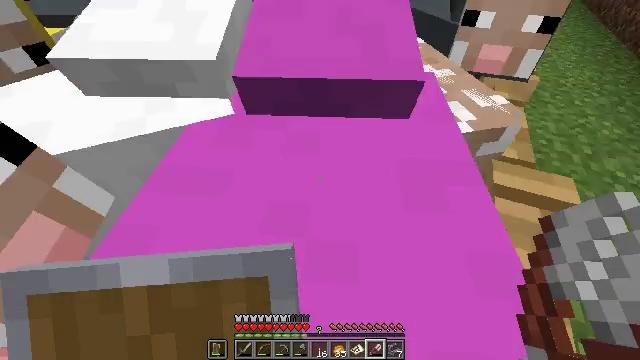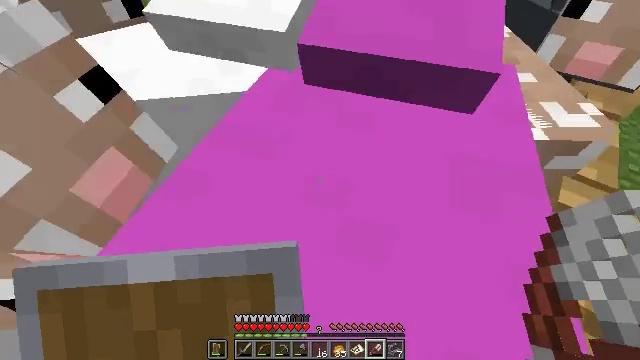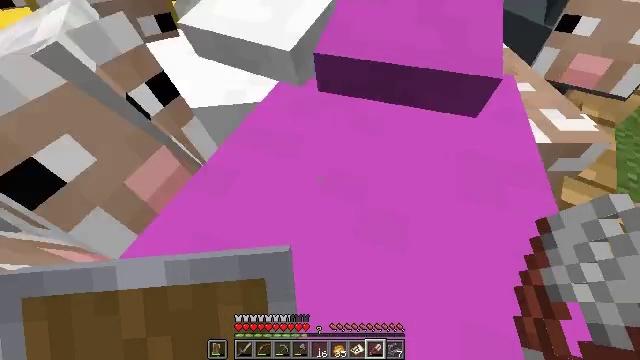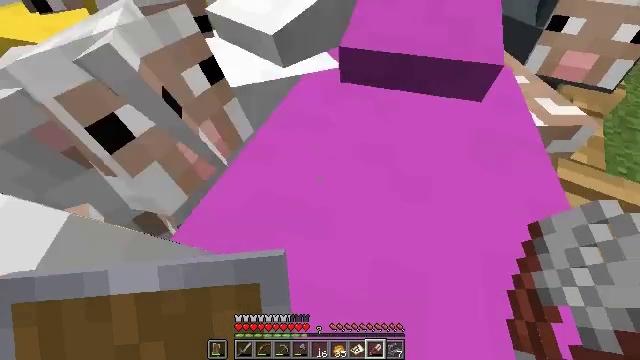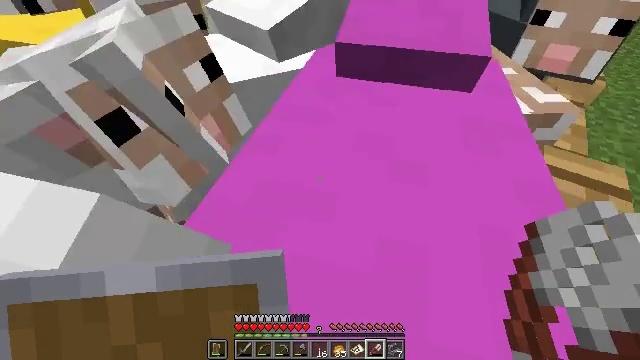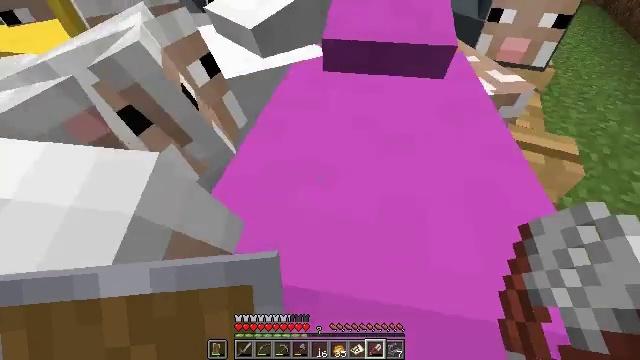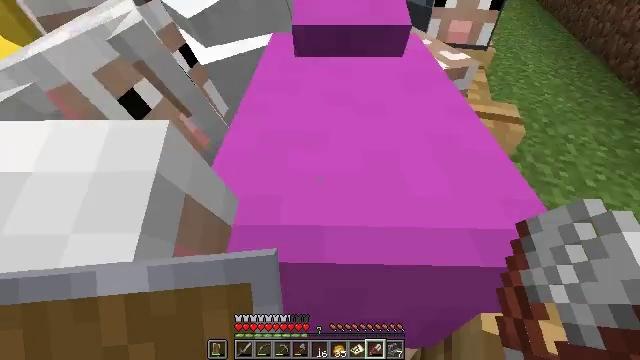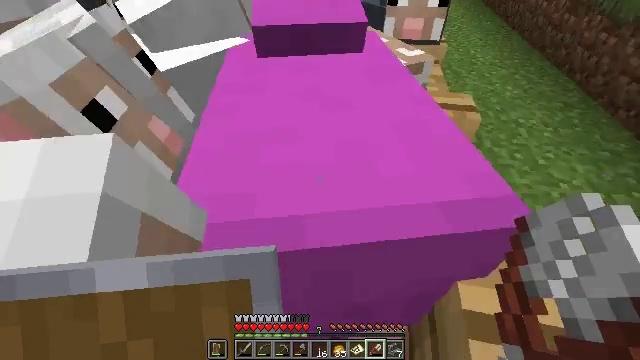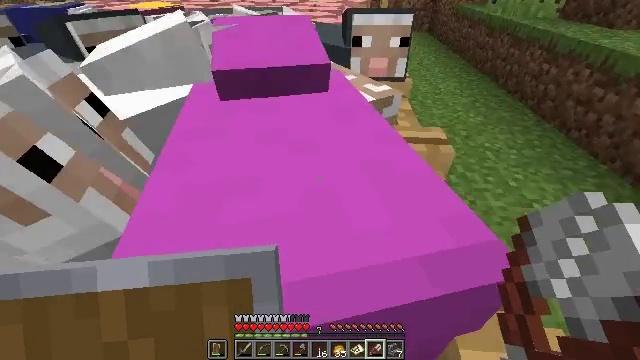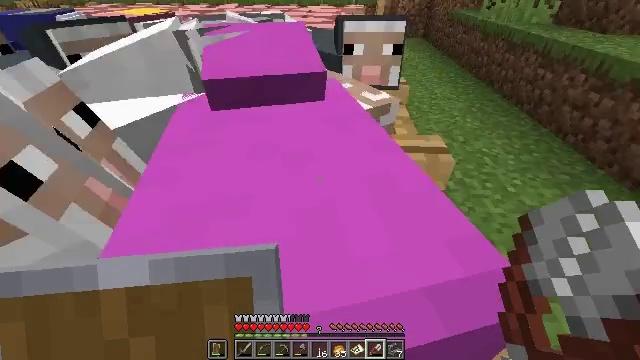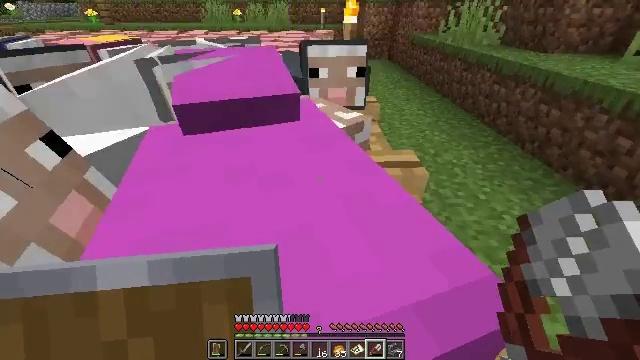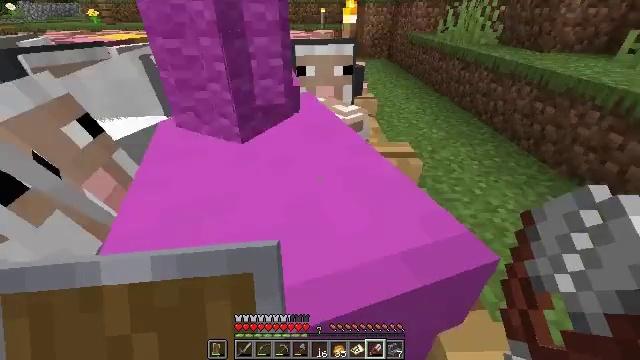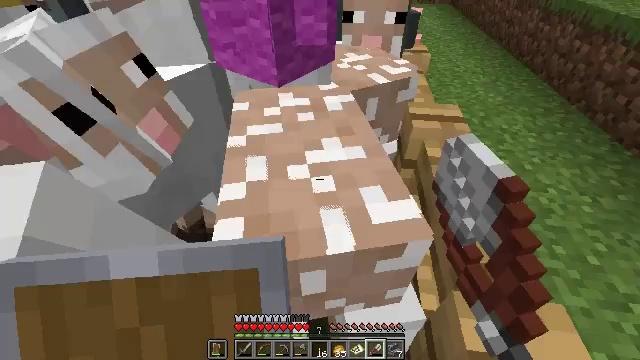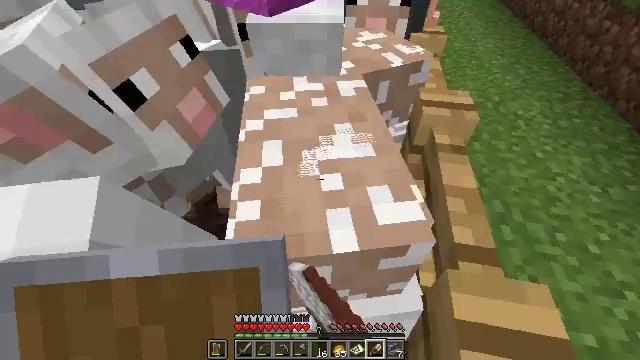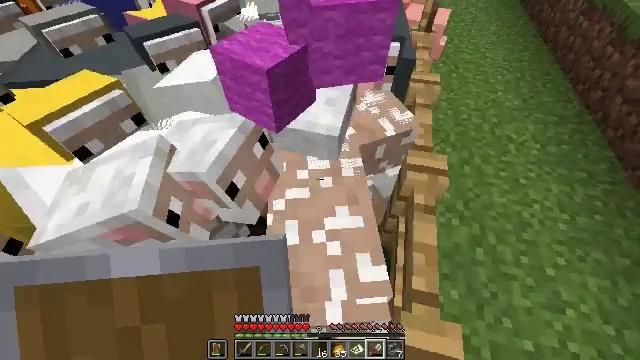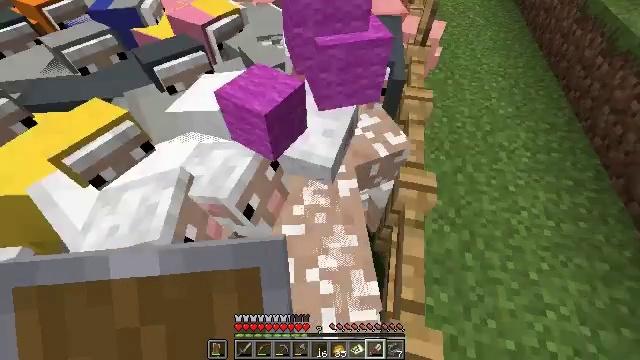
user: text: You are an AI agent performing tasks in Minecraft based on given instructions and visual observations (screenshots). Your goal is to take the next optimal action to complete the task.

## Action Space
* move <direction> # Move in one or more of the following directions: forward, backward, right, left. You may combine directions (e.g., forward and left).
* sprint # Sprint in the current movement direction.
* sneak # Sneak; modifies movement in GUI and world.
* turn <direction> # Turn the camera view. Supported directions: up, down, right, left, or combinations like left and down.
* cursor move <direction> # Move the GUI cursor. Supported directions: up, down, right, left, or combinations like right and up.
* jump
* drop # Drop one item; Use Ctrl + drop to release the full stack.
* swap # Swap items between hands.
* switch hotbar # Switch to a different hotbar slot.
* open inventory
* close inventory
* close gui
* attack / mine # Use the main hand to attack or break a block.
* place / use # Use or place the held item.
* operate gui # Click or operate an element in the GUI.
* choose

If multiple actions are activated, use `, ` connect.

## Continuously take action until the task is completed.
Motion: motion action
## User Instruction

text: Combine wool and a stick on the crafting table to make a blue banner.
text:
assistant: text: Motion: turn left and down, use / place
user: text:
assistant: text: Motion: turn up, use / place
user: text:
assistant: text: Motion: turn right and up, use / place
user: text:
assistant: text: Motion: turn right, use / place
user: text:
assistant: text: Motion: turn right and up, use / place
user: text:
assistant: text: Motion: turn right, use / place
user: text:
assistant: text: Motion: turn right, use / place
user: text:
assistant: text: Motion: turn right and up, use / place
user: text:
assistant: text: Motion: use / place
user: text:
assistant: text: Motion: turn right and up, use / place
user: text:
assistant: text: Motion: use / place
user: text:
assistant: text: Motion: turn left and down, use / place
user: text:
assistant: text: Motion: turn left and down, use / place, jump
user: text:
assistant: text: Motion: turn left and down, use / place, jump
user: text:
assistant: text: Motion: turn down, use / place, jump
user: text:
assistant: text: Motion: turn left and up
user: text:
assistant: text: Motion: turn left and up
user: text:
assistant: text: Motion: move forward, turn up
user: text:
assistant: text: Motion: move forward, turn left and up
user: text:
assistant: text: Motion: move forward, turn left and up
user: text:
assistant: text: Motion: move forward
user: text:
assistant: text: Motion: move forward
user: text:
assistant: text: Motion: move forward
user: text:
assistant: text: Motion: move forward, turn left
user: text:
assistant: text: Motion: move forward, turn left and up
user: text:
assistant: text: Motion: move forward, turn left and up, jump
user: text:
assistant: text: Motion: move forward, jump
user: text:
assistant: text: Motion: move forward, jump
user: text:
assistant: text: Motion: move forward
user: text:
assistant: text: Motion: move forward, turn left and down